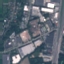
Label: Industrial